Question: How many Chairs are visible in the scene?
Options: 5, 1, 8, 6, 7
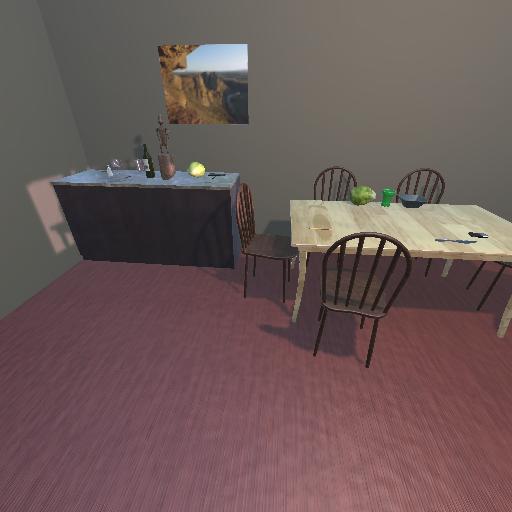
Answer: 5